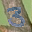
Label: 3